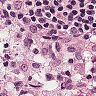
Metastatic tissue present: no